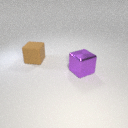
large brown rubber cube behind large purple metal cube